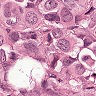
Metastatic tissue present: yes